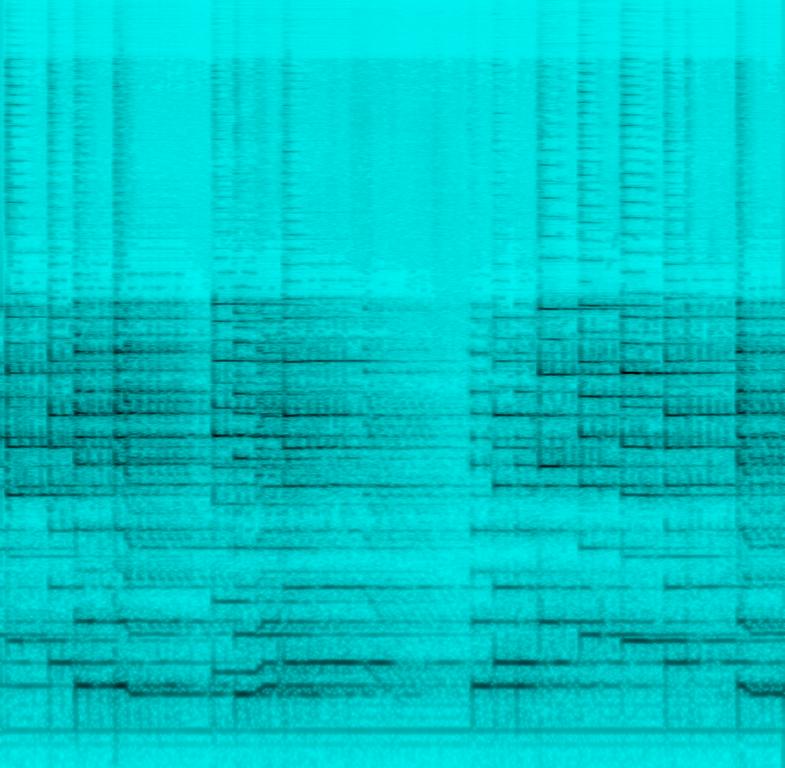
This music is an electric guitar lead instrumental. The tempo is slow with no accompaniment and ambient sounds like a popping and swishing sound. The music is a rhythmic, controlled, pleasant, melancholic, sentimental and emotional Electric guitar solo.